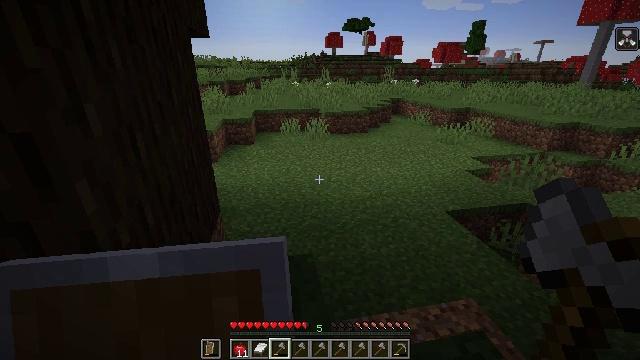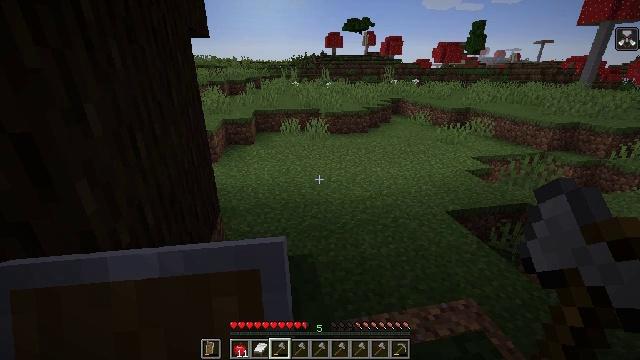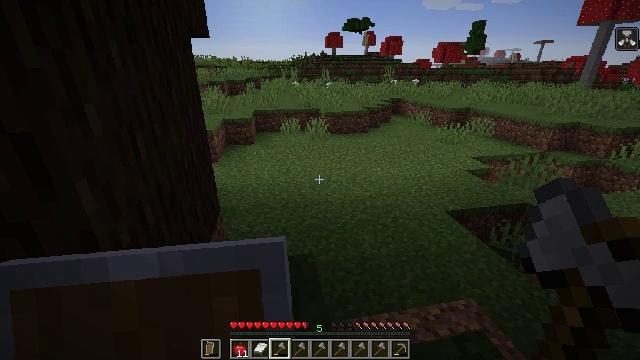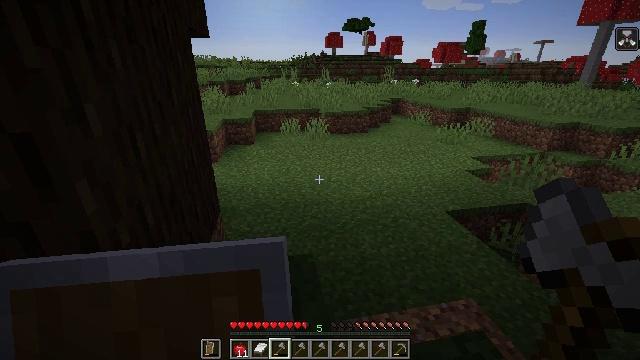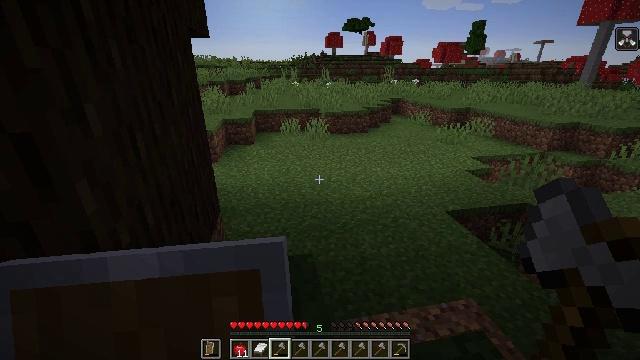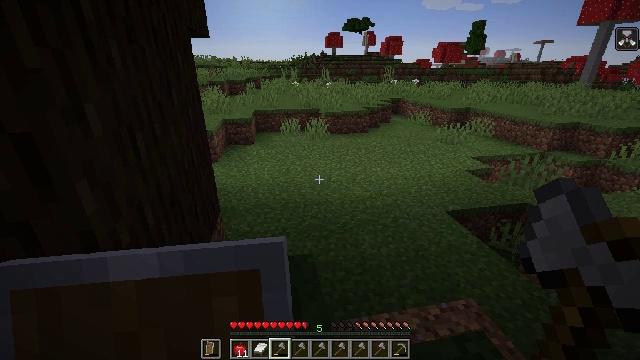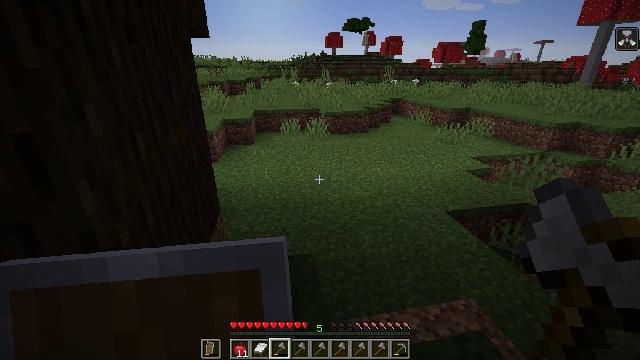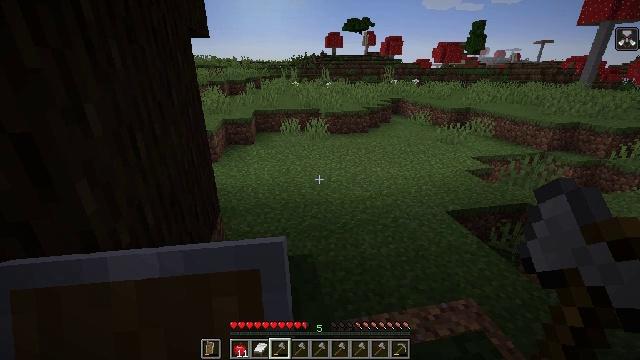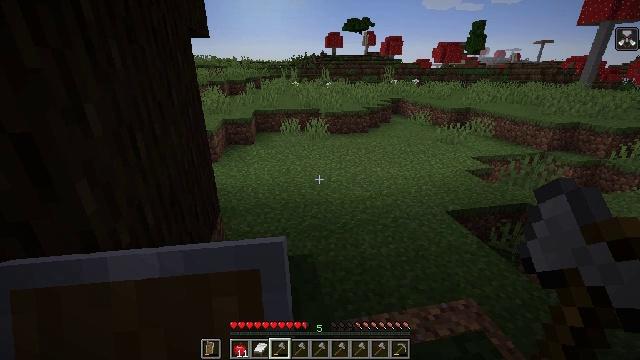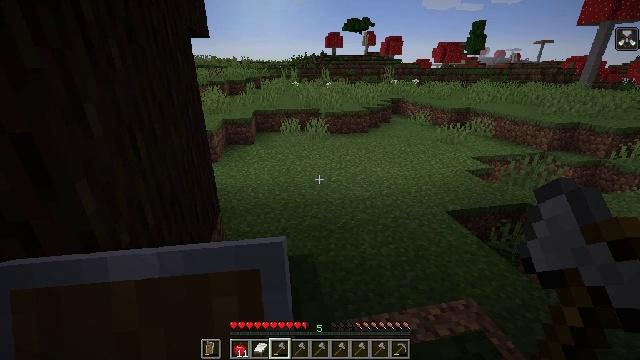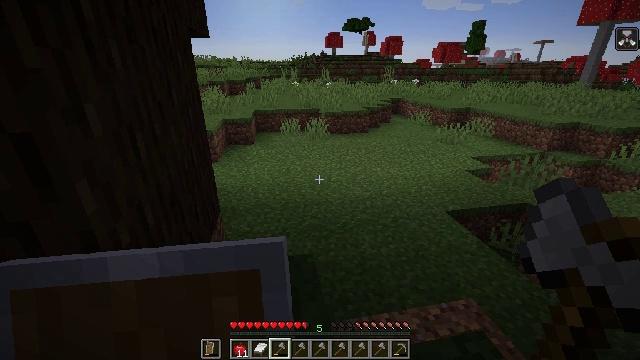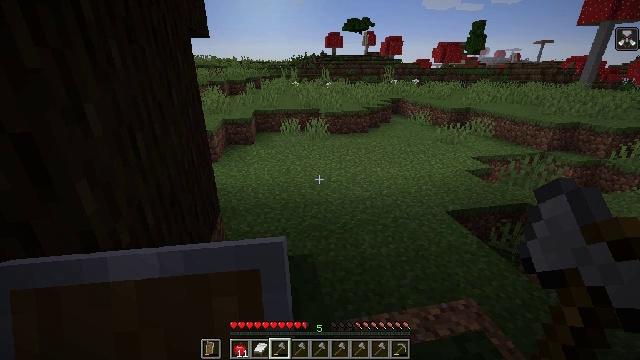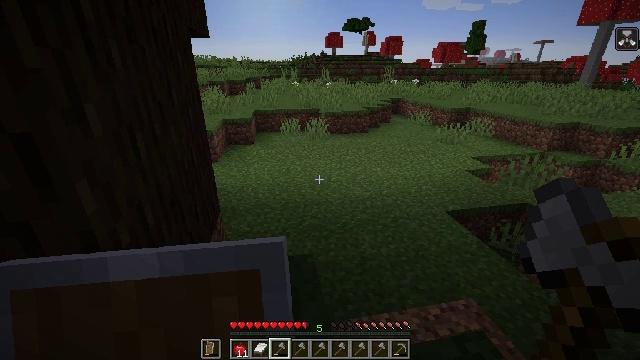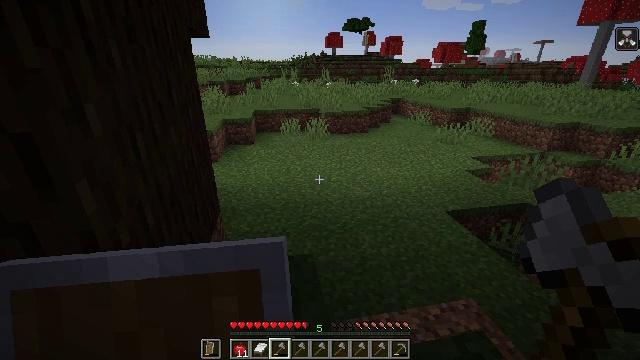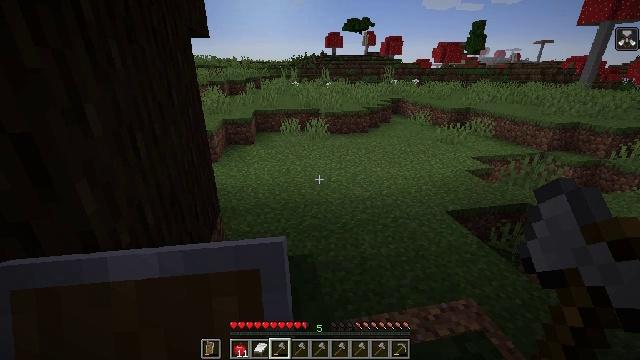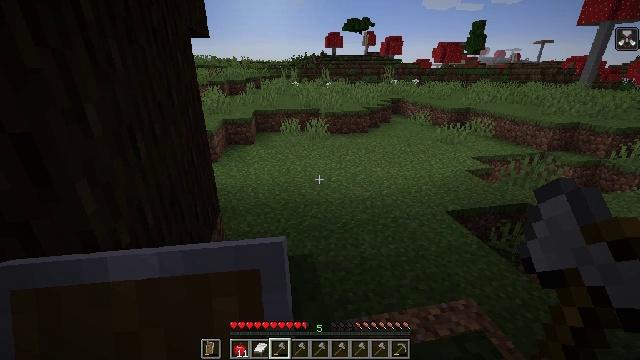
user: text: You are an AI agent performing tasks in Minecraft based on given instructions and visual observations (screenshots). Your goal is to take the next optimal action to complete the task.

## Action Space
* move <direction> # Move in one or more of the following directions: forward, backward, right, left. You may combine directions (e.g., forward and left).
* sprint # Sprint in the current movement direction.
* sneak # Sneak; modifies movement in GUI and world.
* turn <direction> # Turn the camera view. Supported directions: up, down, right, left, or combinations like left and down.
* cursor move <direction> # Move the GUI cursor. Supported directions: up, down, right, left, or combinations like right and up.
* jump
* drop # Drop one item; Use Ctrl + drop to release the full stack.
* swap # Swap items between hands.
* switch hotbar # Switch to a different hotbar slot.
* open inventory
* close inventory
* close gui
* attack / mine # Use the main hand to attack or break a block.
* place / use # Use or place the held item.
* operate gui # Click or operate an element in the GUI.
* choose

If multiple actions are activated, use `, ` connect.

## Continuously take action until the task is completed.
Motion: motion action
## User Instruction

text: Mine the dark oak log from a tree.
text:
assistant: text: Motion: no_op
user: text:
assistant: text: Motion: no_op
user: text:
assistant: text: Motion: no_op
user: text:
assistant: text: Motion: no_op
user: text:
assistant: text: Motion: no_op
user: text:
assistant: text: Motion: no_op
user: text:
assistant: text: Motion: no_op
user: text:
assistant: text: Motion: no_op
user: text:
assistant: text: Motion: no_op
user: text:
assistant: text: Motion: no_op
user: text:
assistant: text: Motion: no_op
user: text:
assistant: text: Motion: no_op
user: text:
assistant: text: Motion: no_op
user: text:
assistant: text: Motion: no_op
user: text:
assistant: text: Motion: no_op
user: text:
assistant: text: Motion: no_op
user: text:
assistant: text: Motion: no_op
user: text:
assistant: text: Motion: no_op
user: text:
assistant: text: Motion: no_op
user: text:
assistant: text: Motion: no_op
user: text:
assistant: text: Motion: no_op
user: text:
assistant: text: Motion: no_op
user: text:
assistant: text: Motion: no_op
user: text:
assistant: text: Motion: no_op
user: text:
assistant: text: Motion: no_op
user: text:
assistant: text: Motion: no_op
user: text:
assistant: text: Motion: no_op
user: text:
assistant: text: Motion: no_op
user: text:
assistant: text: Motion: no_op
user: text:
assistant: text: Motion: no_op